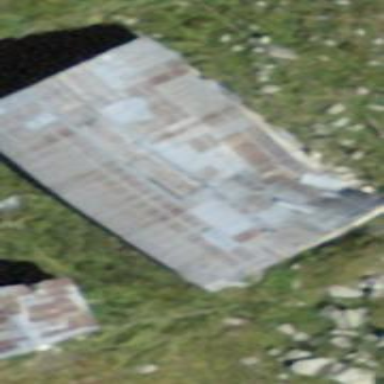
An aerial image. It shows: Ruins of building.